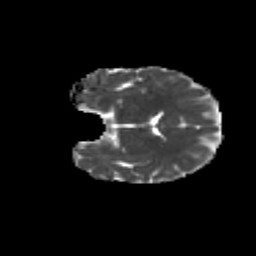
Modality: MD
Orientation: coronal
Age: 12
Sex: female
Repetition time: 9.512 s
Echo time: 0.089 s